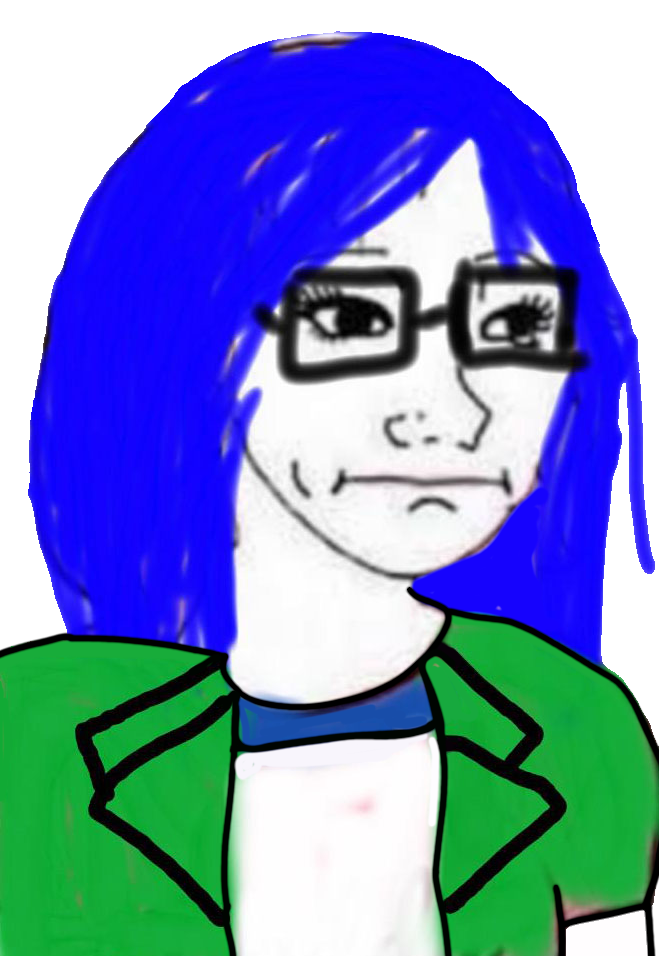
Label: 5_Daddys_Girl